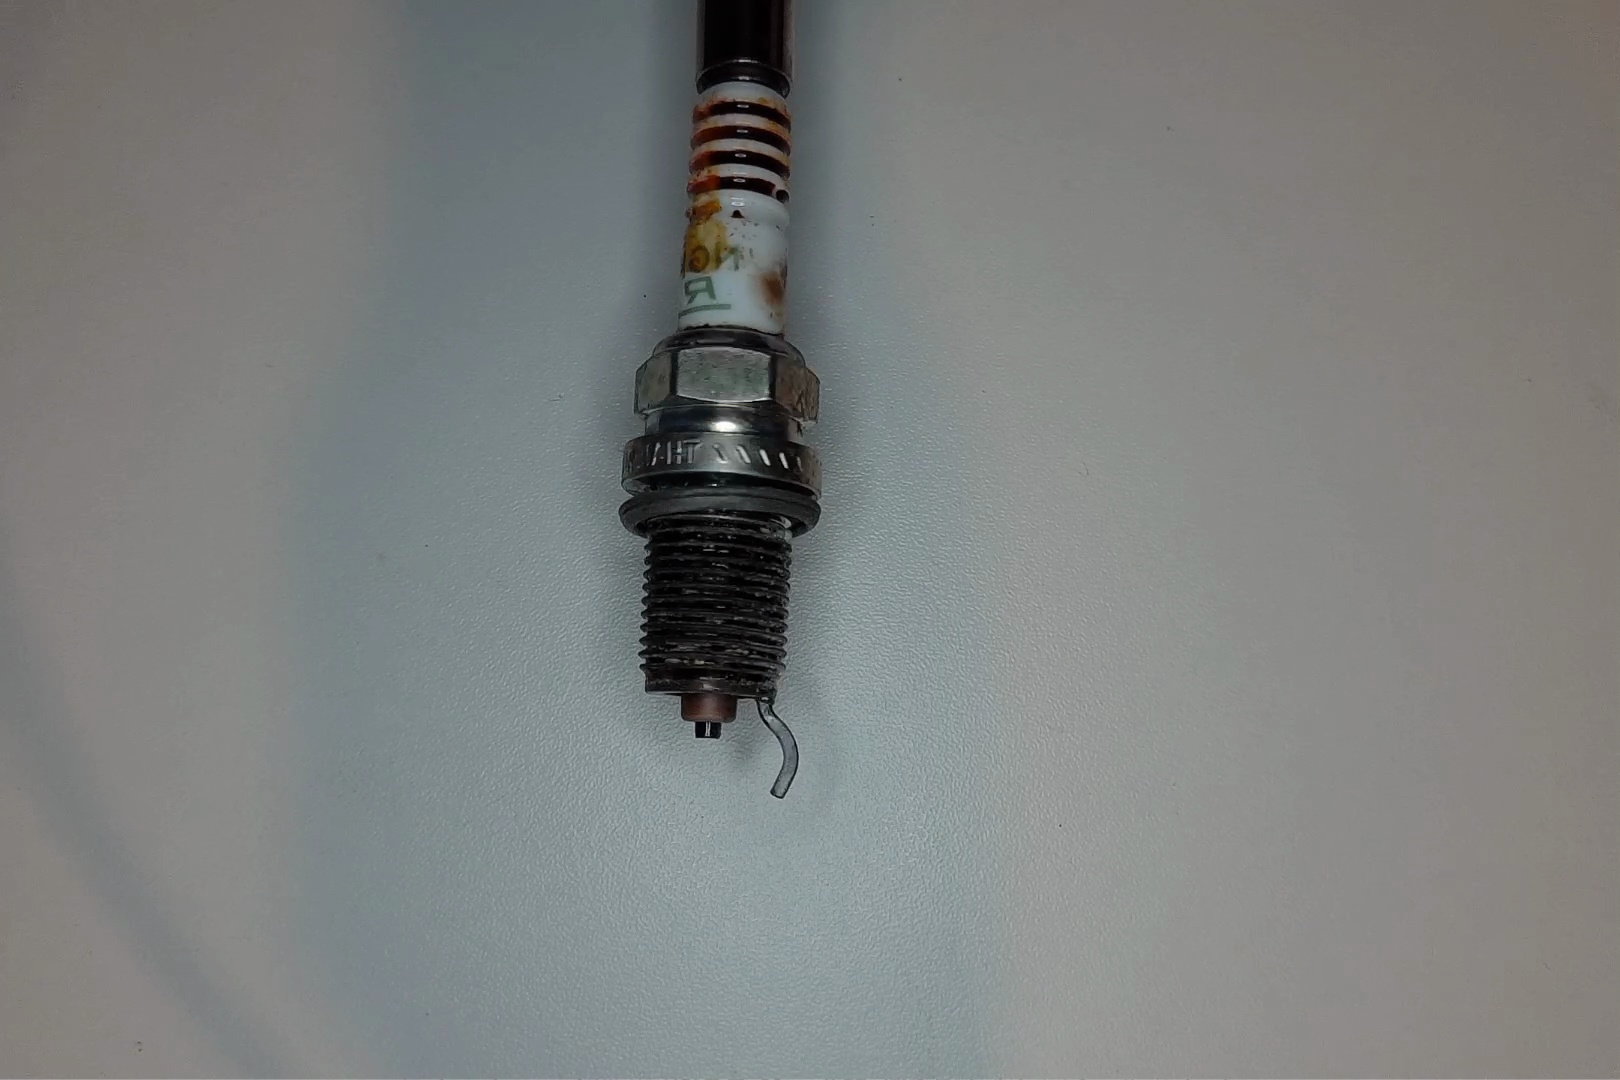
Label: anomaly